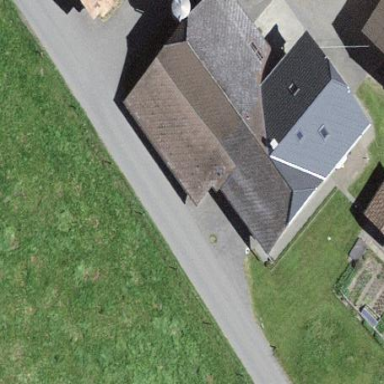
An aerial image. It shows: Farm building.